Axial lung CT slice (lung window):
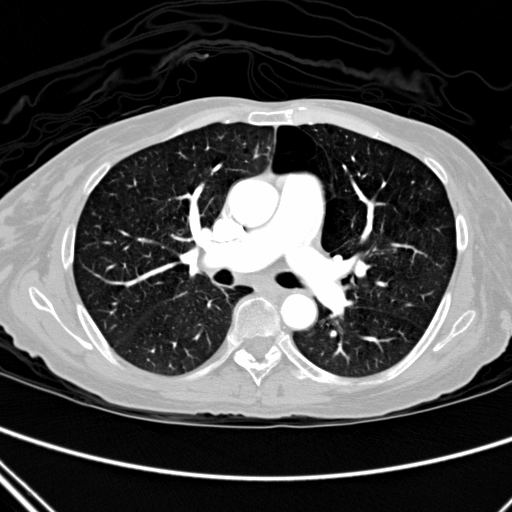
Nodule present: no